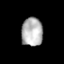
Tissue: lung
Cell type: Endothelial cells
Senescence score: 0.2206
Nuclear area (px): 596
Mean DAPI intensity: 179.406